Question: I'm passing in an XML file and a handler to the SAXParser but I'm getting this error:

The attributes for the parse method are defined as (File, DefaultHandler) which match exactly, so I'm not sure where I'm going wrong. Here is the full method:
'''
public String readXML (File readFile) throws Exception {
SAXParserFactory saxFactory = SAXParserFactory.newInstance();
SAXParser saxParser = saxFactory.newSAXParser();
final String outputString = "";
DefaultHandler handler = new DefaultHandler() {
boolean bArtist = false;
boolean bAlbumName = false;
boolean bYear = false;
boolean bGenre = false;
public void startElement(String uri, String localName, String qName, Attributes attr)
throws SAXException {
if (qName.equalsIgnoreCase("ARTIST")) { bArtist = true; }
if (qName.equalsIgnoreCase("ALBUMNAME")) { bAlbumName = true; }
if (qName.equalsIgnoreCase("YEAR")) { bYear = true; }
if (qName.equalsIgnoreCase("GENRE")) { bGenre = true; }
}
public void characters(char ch[], int start, int length) {
if (bArtist) {
outputString.concat("Artist: " + new String(ch,start,length) + "
");
}
if(bAlbumName) {
outputString.concat("Album: " + new String(ch,start,length) + "
");
}
if(bYear) {
outputString.concat("Year: " + new String(ch,start,length) + "
");
}
if(bGenre) {
outputString.concat("Genre: " + new String(ch,start,length) + "
");
}
outputString.concat("
");
}
};
saxParser.parse(readFile,handler);
return outputString;
}
'''
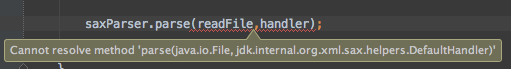
Answer: It should be 'org.xml.sax.helpers.DefaultHandler'
not 'jdk.internal...'
so
'''
import org.xml.sax.helpers.DefaultHandler;
'''
You should probably also define the class that extends the DefaultHandler not just inline it.